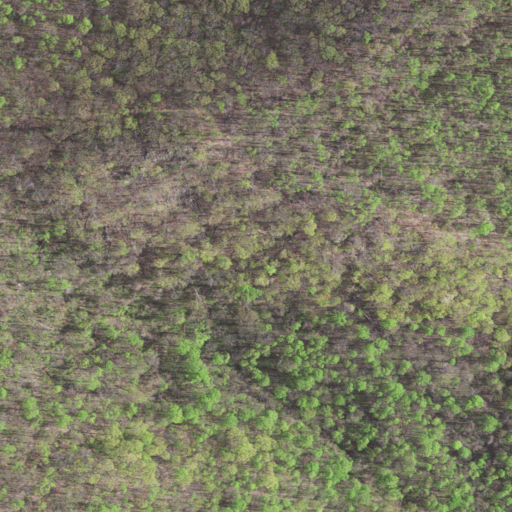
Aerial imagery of mountain in Virginia named Chimney Rock containing only deciduous forest